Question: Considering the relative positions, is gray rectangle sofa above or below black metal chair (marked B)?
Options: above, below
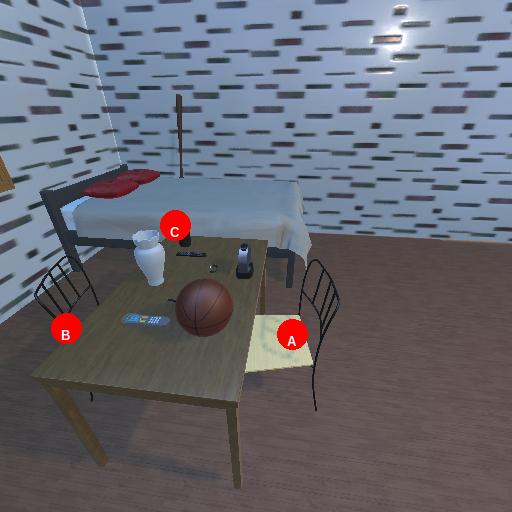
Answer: above